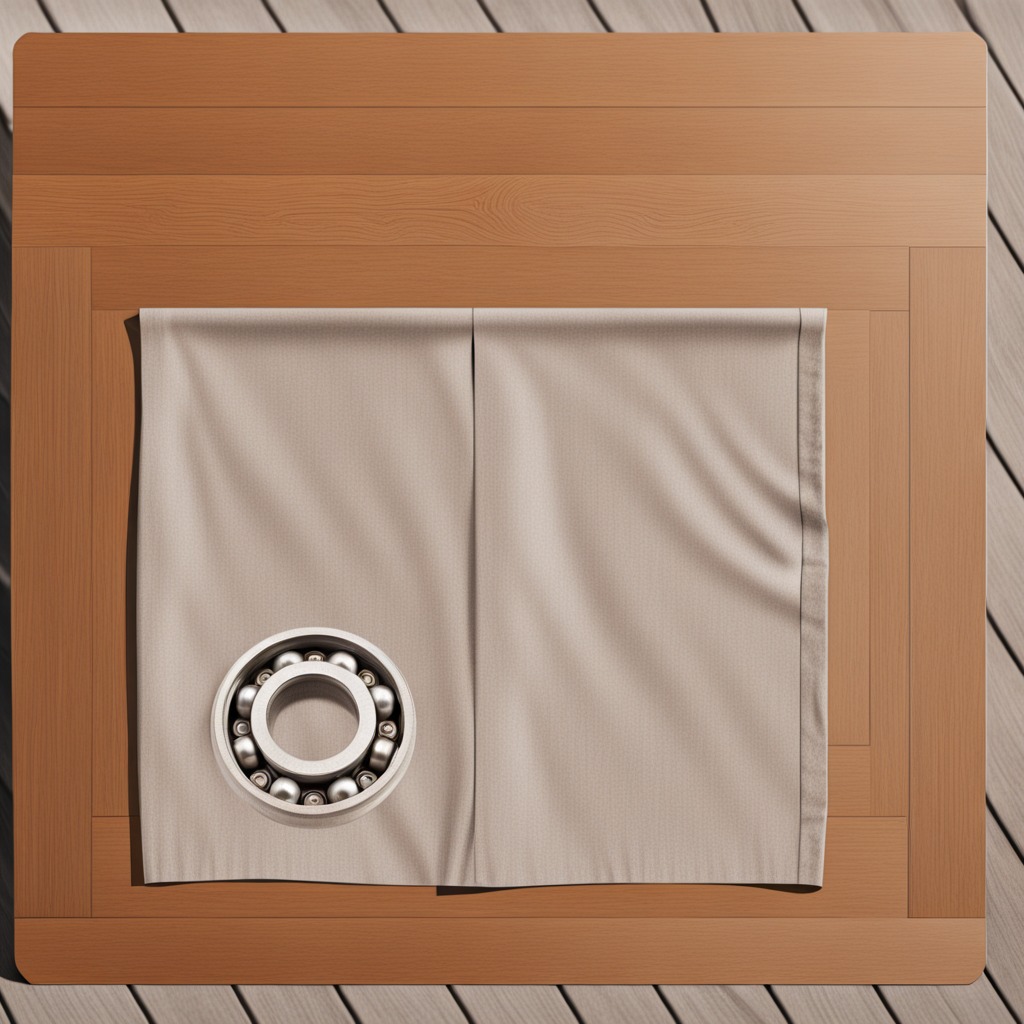
A metal ball bearing lies on a wooden table in an outdoor workshop during daytime bright natural light soft shadows worn but beneath the cloth.